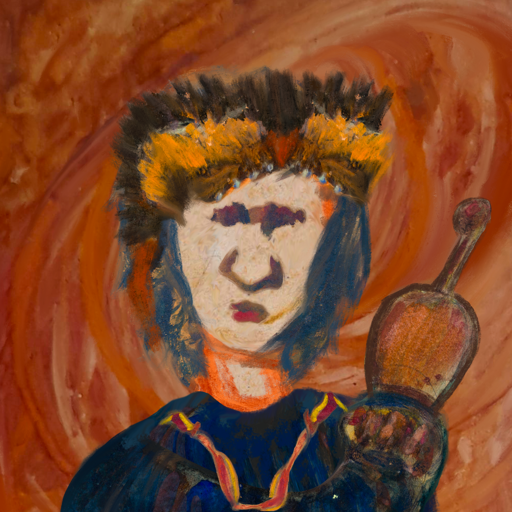
Background: Pious_Lady, Head And Neck Front: Rupkatha, Face Front: In_The_Sun, Bust: Pipe, Hair Front: InTheSun, Head Accessory: Gypsy_Queen, Second Necklace: Gypsy_Mother_1, Necklace: Blank, Baby: Blank